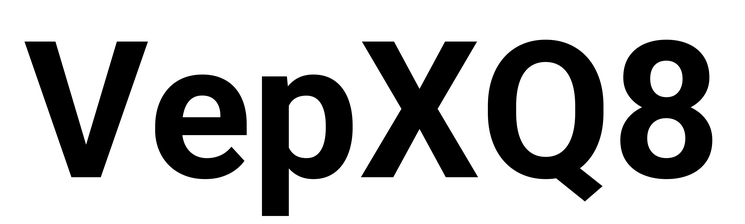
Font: Roboto_Bold